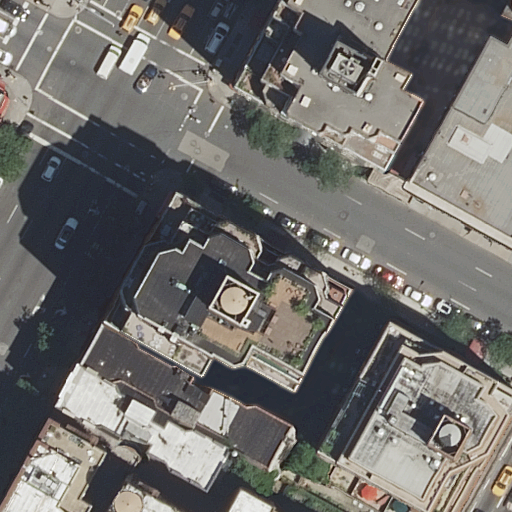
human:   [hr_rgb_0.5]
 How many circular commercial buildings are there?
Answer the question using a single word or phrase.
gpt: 0

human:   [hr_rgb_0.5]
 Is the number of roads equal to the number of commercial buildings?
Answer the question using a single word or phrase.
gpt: no

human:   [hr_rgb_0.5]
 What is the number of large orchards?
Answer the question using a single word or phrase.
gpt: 0

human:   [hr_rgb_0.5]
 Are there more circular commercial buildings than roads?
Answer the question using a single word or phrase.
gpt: no

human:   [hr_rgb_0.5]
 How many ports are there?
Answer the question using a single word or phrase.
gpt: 0

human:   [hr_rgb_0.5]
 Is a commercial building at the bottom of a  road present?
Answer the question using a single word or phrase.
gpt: no

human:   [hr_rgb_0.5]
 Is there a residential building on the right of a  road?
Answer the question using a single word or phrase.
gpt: yes

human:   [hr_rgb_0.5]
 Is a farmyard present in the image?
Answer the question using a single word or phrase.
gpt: no

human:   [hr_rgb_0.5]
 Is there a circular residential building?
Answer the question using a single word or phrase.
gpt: no

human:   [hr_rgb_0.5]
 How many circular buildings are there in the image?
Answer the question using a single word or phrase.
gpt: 0

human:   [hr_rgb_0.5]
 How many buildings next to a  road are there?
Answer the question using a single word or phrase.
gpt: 8

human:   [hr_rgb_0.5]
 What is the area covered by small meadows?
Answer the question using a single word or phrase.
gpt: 0m2

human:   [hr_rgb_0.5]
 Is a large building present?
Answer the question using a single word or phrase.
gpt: yes

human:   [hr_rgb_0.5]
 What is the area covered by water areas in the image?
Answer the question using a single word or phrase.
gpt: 0m2

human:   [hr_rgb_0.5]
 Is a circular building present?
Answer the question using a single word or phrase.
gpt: no

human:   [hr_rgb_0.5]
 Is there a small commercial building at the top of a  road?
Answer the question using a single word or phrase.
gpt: no

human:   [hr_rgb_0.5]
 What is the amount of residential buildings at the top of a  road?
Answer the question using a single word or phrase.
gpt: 7

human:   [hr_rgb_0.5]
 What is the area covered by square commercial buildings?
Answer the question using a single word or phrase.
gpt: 0m2

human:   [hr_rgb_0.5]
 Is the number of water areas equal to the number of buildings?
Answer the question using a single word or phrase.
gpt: no

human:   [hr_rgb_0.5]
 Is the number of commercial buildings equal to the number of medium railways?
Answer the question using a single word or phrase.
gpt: yes

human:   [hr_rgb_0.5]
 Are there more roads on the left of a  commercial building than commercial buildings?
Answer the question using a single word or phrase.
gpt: no

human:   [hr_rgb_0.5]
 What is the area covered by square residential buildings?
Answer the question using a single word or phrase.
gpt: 0m2

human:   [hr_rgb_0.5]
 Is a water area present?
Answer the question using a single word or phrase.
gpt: no

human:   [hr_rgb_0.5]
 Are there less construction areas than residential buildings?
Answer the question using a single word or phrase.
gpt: yes

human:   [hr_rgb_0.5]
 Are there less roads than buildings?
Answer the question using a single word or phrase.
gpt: yes

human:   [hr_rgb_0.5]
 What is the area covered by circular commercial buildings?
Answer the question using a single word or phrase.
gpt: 0m2

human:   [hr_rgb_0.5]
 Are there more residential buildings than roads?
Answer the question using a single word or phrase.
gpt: yes

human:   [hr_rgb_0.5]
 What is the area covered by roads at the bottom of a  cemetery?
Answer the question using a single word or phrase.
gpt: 0m2

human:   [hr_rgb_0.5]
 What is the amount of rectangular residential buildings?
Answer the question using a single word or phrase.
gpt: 4

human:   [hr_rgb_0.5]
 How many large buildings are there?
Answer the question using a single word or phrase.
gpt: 2

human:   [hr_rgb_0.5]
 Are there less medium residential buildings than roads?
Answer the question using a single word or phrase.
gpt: yes

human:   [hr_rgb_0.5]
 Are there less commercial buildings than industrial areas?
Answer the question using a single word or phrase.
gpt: no

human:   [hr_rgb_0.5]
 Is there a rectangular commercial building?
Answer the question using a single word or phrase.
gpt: no

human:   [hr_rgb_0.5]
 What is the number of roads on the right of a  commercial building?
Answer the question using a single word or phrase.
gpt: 0

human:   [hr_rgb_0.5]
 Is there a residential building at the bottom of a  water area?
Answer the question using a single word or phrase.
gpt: no

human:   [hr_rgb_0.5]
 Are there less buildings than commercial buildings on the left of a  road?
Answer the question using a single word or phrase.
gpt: no